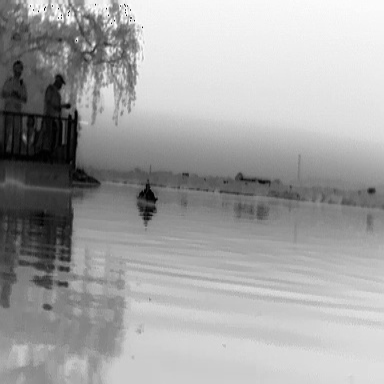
There is a warship in the infrared image.